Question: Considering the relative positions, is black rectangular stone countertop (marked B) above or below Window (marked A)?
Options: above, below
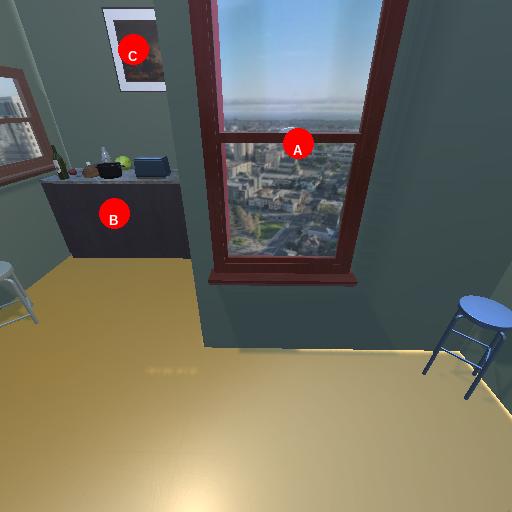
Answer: above